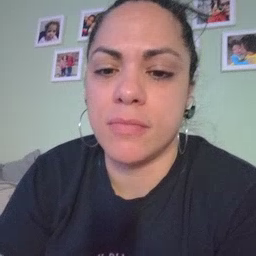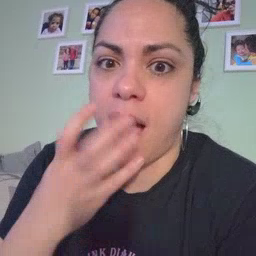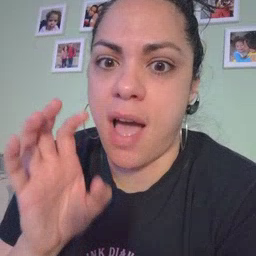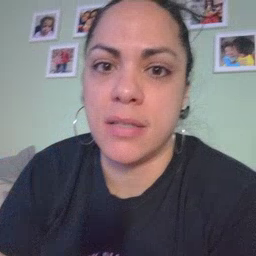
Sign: hot